Field crop: maize
Growth stage: 2
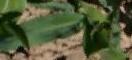
Species: maize